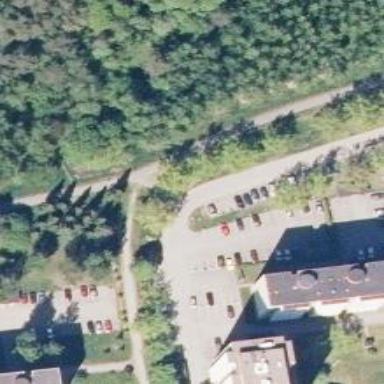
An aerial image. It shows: Asphalt cycleway.